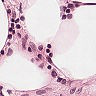
Metastatic tissue present: no